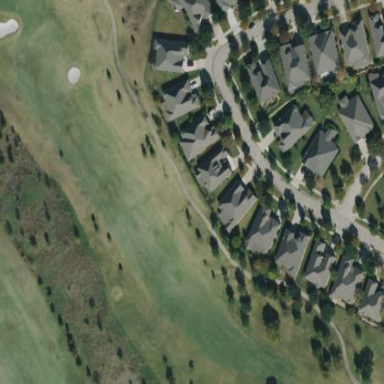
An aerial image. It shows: Golf fairway surrounded by grass.